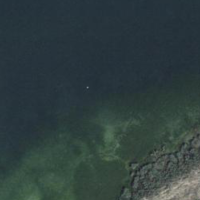
EUNIS habitat code: 14
Species observed at this site:
Podiceps cristatus